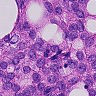
Metastatic tissue present: yes